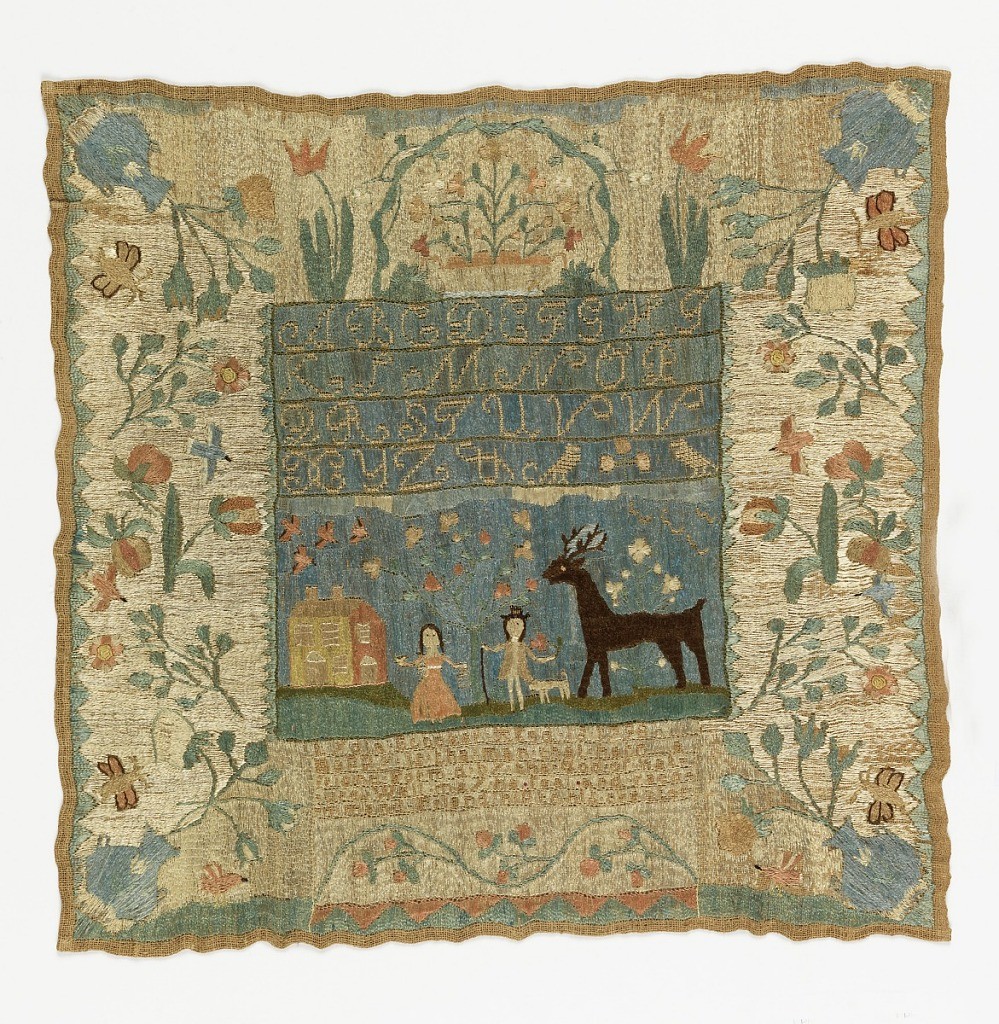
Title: Sampler
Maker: Lydia Stocker, American, 1785 - 1841
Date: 1798
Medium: silk embroidery on linen foundation Technique: embroidered in cross, stem, satin, running and overcasting stitches on plain weave foundation
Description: The small square field has an alphabet in four bands at the top and a landscape at the bottom with a house, tree, man and woman, dog, and deer. The deep border has an urn of flowers in each corner and flowers, butterflies and birds between. The inscription reads:
Lydia Stocker Age 13 1798
Happy is the Man that hath a friend
Form'd by the God of Nature
Well may he feel and recommend
Friendship to his creator

Embroidery covers the entire surface.